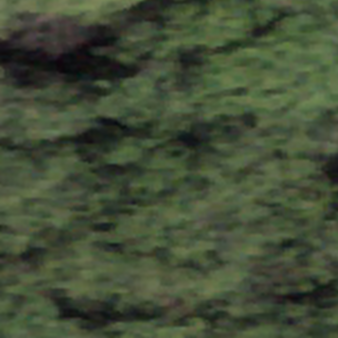
Label: other